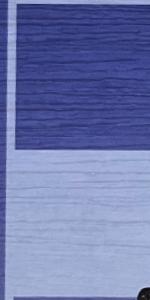
Label: Empty